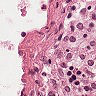
Metastatic tissue present: no